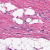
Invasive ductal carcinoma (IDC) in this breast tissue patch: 0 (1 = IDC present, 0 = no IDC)